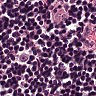
Metastatic tissue present: no